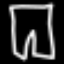
Label: pants